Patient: sex M, age 58
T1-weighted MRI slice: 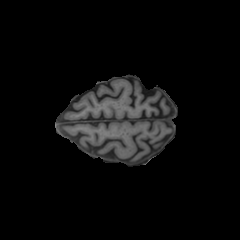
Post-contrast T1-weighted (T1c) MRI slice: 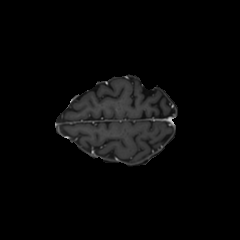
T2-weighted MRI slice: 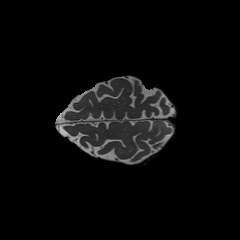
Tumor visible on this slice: no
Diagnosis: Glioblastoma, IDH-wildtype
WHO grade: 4